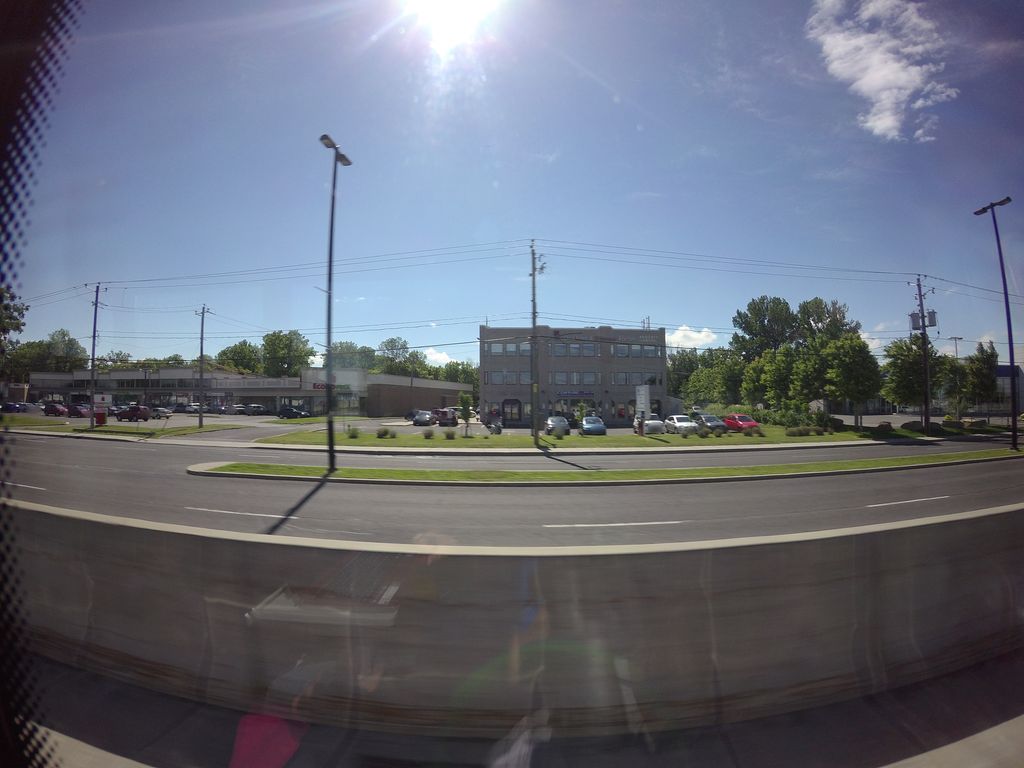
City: montreal